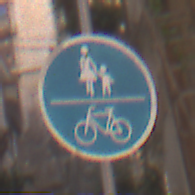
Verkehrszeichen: GemeinsamerGehUndRadweg
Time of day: MorningAfternoon
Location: Outdoor (Urban)
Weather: Clear
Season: NotSpecified
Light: Natural